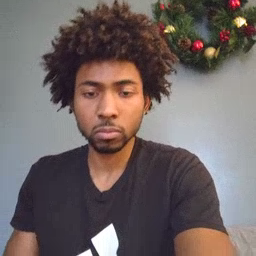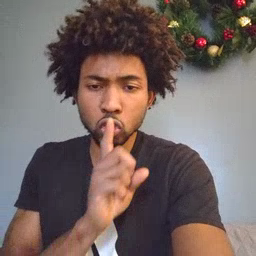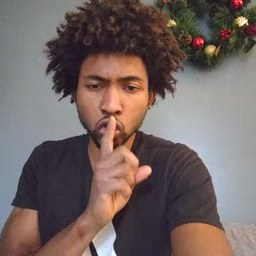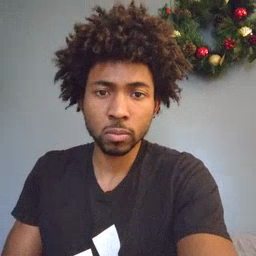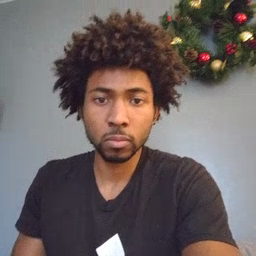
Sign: shhh